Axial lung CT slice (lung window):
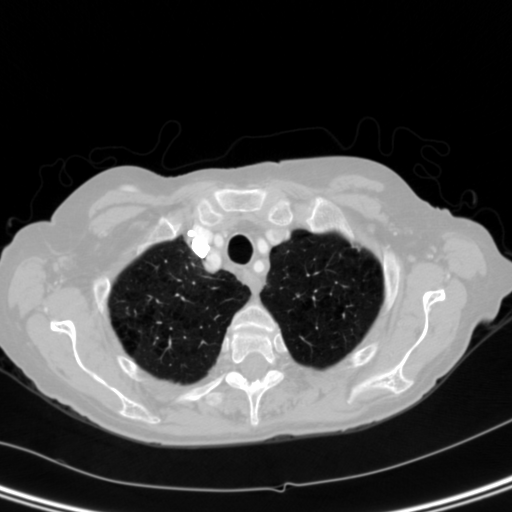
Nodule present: no